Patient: sex F, age 59
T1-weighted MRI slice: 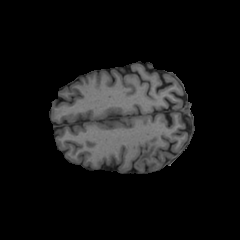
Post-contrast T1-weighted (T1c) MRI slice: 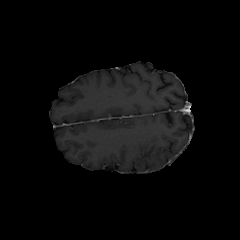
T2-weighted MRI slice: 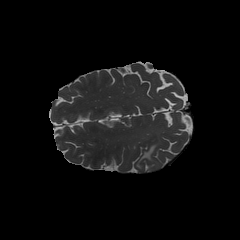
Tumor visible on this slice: yes
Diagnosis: Glioblastoma, IDH-wildtype
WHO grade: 4